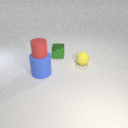
large blue rubber cylinder in front of small yellow rubber sphere